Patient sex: M
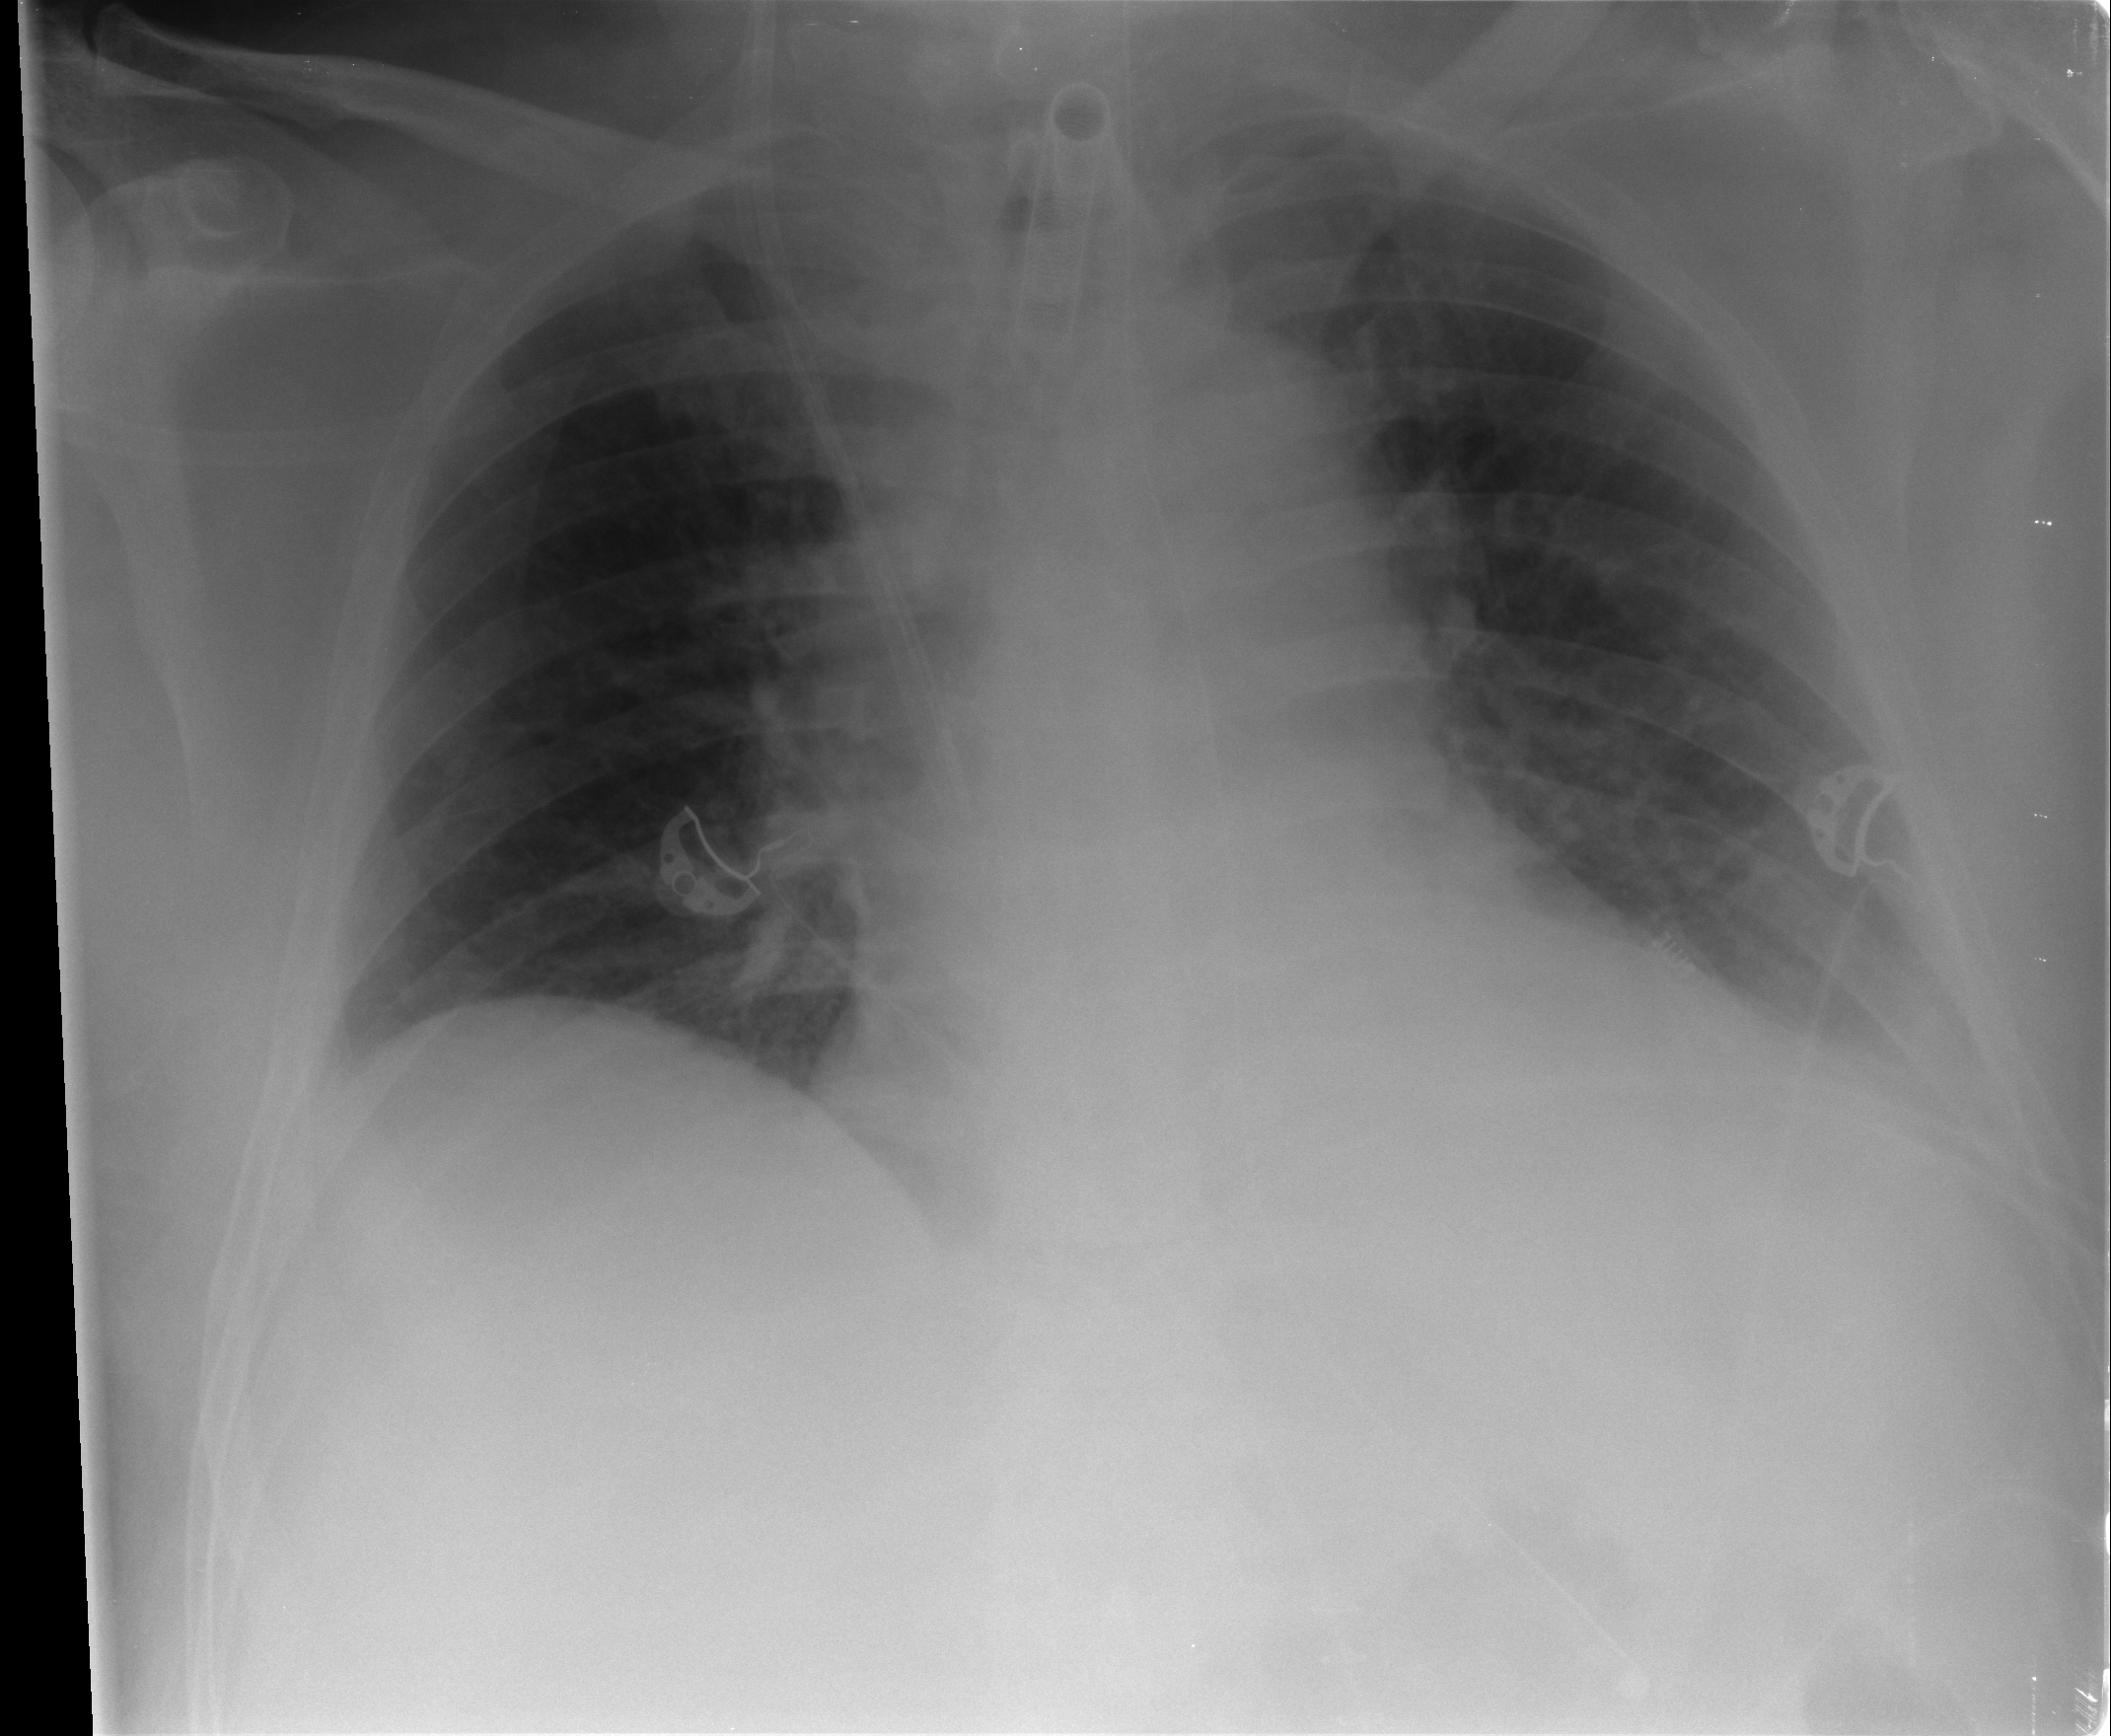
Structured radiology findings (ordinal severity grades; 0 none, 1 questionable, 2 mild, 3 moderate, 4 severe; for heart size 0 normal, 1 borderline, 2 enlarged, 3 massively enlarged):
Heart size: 2
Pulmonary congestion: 1
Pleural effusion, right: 0
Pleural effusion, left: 1
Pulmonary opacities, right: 0
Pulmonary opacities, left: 0
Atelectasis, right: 1
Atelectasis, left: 1